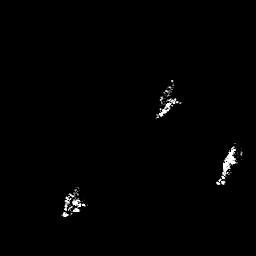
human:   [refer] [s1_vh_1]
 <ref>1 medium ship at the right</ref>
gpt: <box>[[83, 57, 92, 72, 0]]</box>